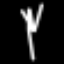
Label: fork